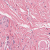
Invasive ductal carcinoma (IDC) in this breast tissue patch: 0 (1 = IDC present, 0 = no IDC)